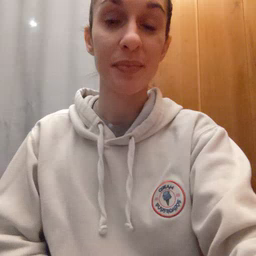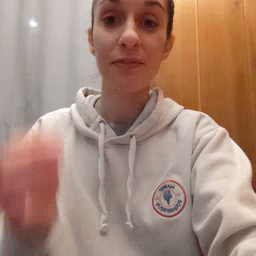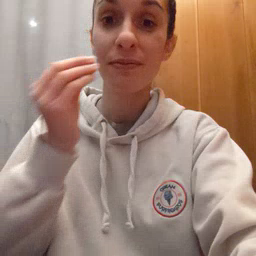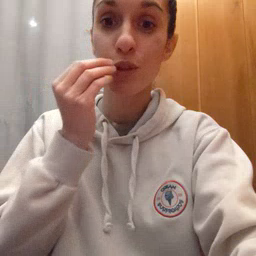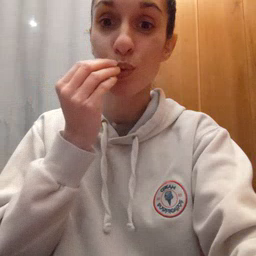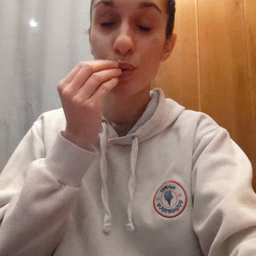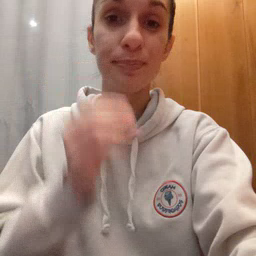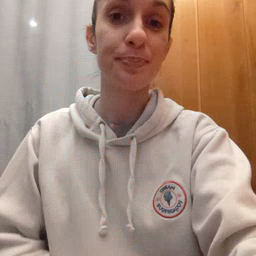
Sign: food